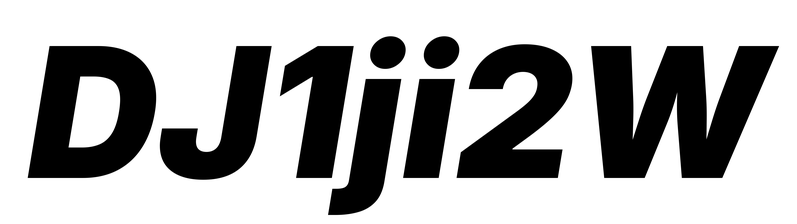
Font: Inter-Italic_Black_Italic